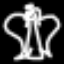
Label: angel